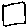
Label: square